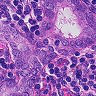
Metastatic tissue present: yes